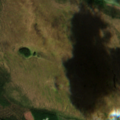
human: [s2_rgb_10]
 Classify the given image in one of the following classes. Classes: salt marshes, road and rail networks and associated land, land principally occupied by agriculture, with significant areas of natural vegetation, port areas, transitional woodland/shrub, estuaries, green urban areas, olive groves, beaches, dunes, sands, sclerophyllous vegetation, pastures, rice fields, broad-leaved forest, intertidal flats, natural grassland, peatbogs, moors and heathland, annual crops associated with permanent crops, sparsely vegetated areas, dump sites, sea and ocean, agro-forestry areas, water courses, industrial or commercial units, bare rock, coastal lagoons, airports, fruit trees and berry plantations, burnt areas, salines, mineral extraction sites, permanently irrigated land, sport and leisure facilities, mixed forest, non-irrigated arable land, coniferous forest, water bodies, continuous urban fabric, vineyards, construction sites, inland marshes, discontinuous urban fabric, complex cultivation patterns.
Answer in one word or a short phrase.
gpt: land principally occupied by agriculture, with significant areas of natural vegetation, coniferous forest, mixed forest, peatbogs